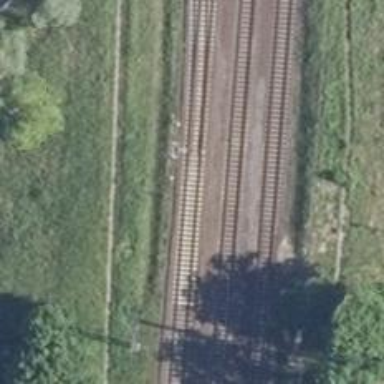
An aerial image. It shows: Railway signal.